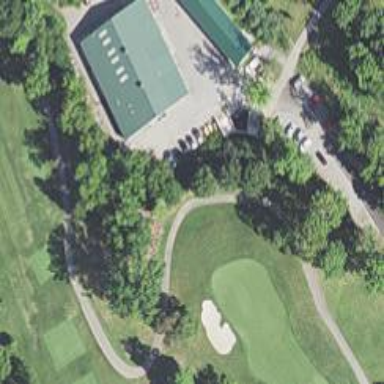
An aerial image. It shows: Driveway designated as service road. It is golf cartpath.